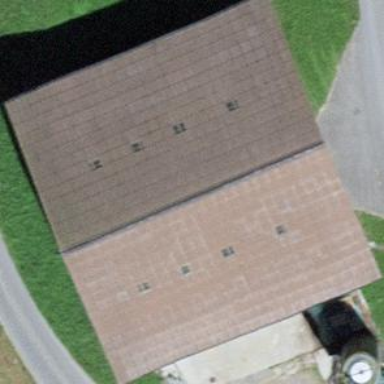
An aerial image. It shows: Rural barn.